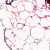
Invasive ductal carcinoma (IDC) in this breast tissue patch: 0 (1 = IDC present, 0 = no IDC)